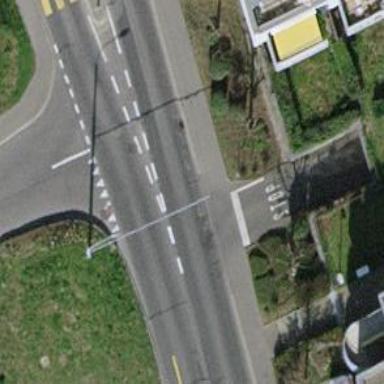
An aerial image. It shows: Concrete sidewalk along the footway.